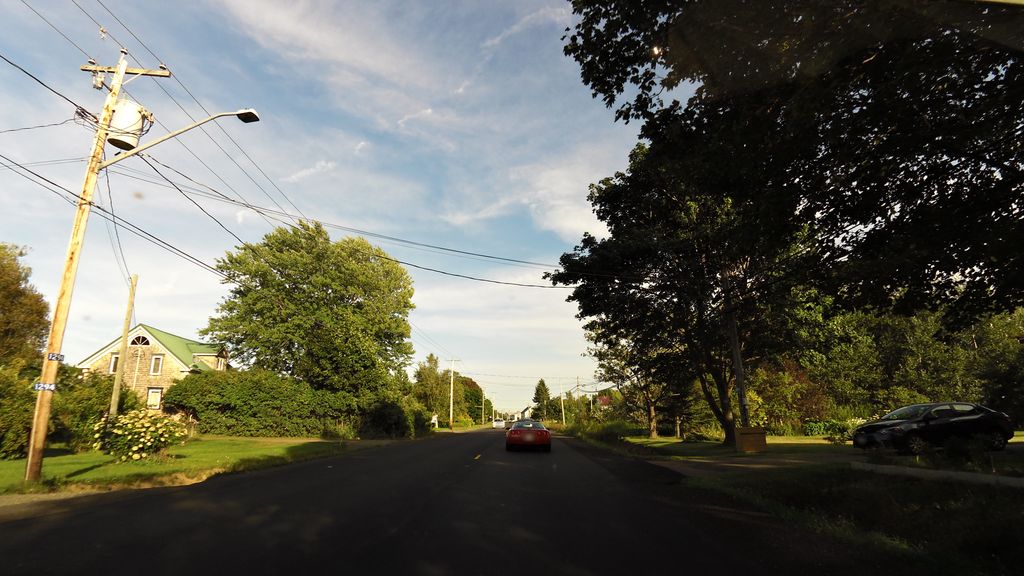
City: charlottetown